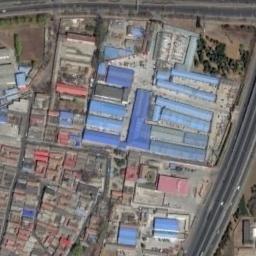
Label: industrial_area